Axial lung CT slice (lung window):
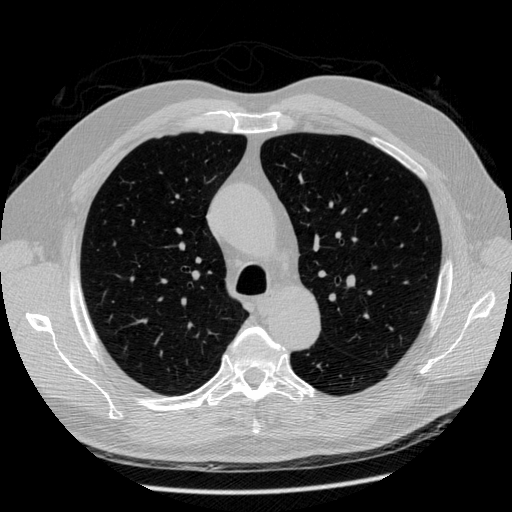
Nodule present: no